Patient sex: M
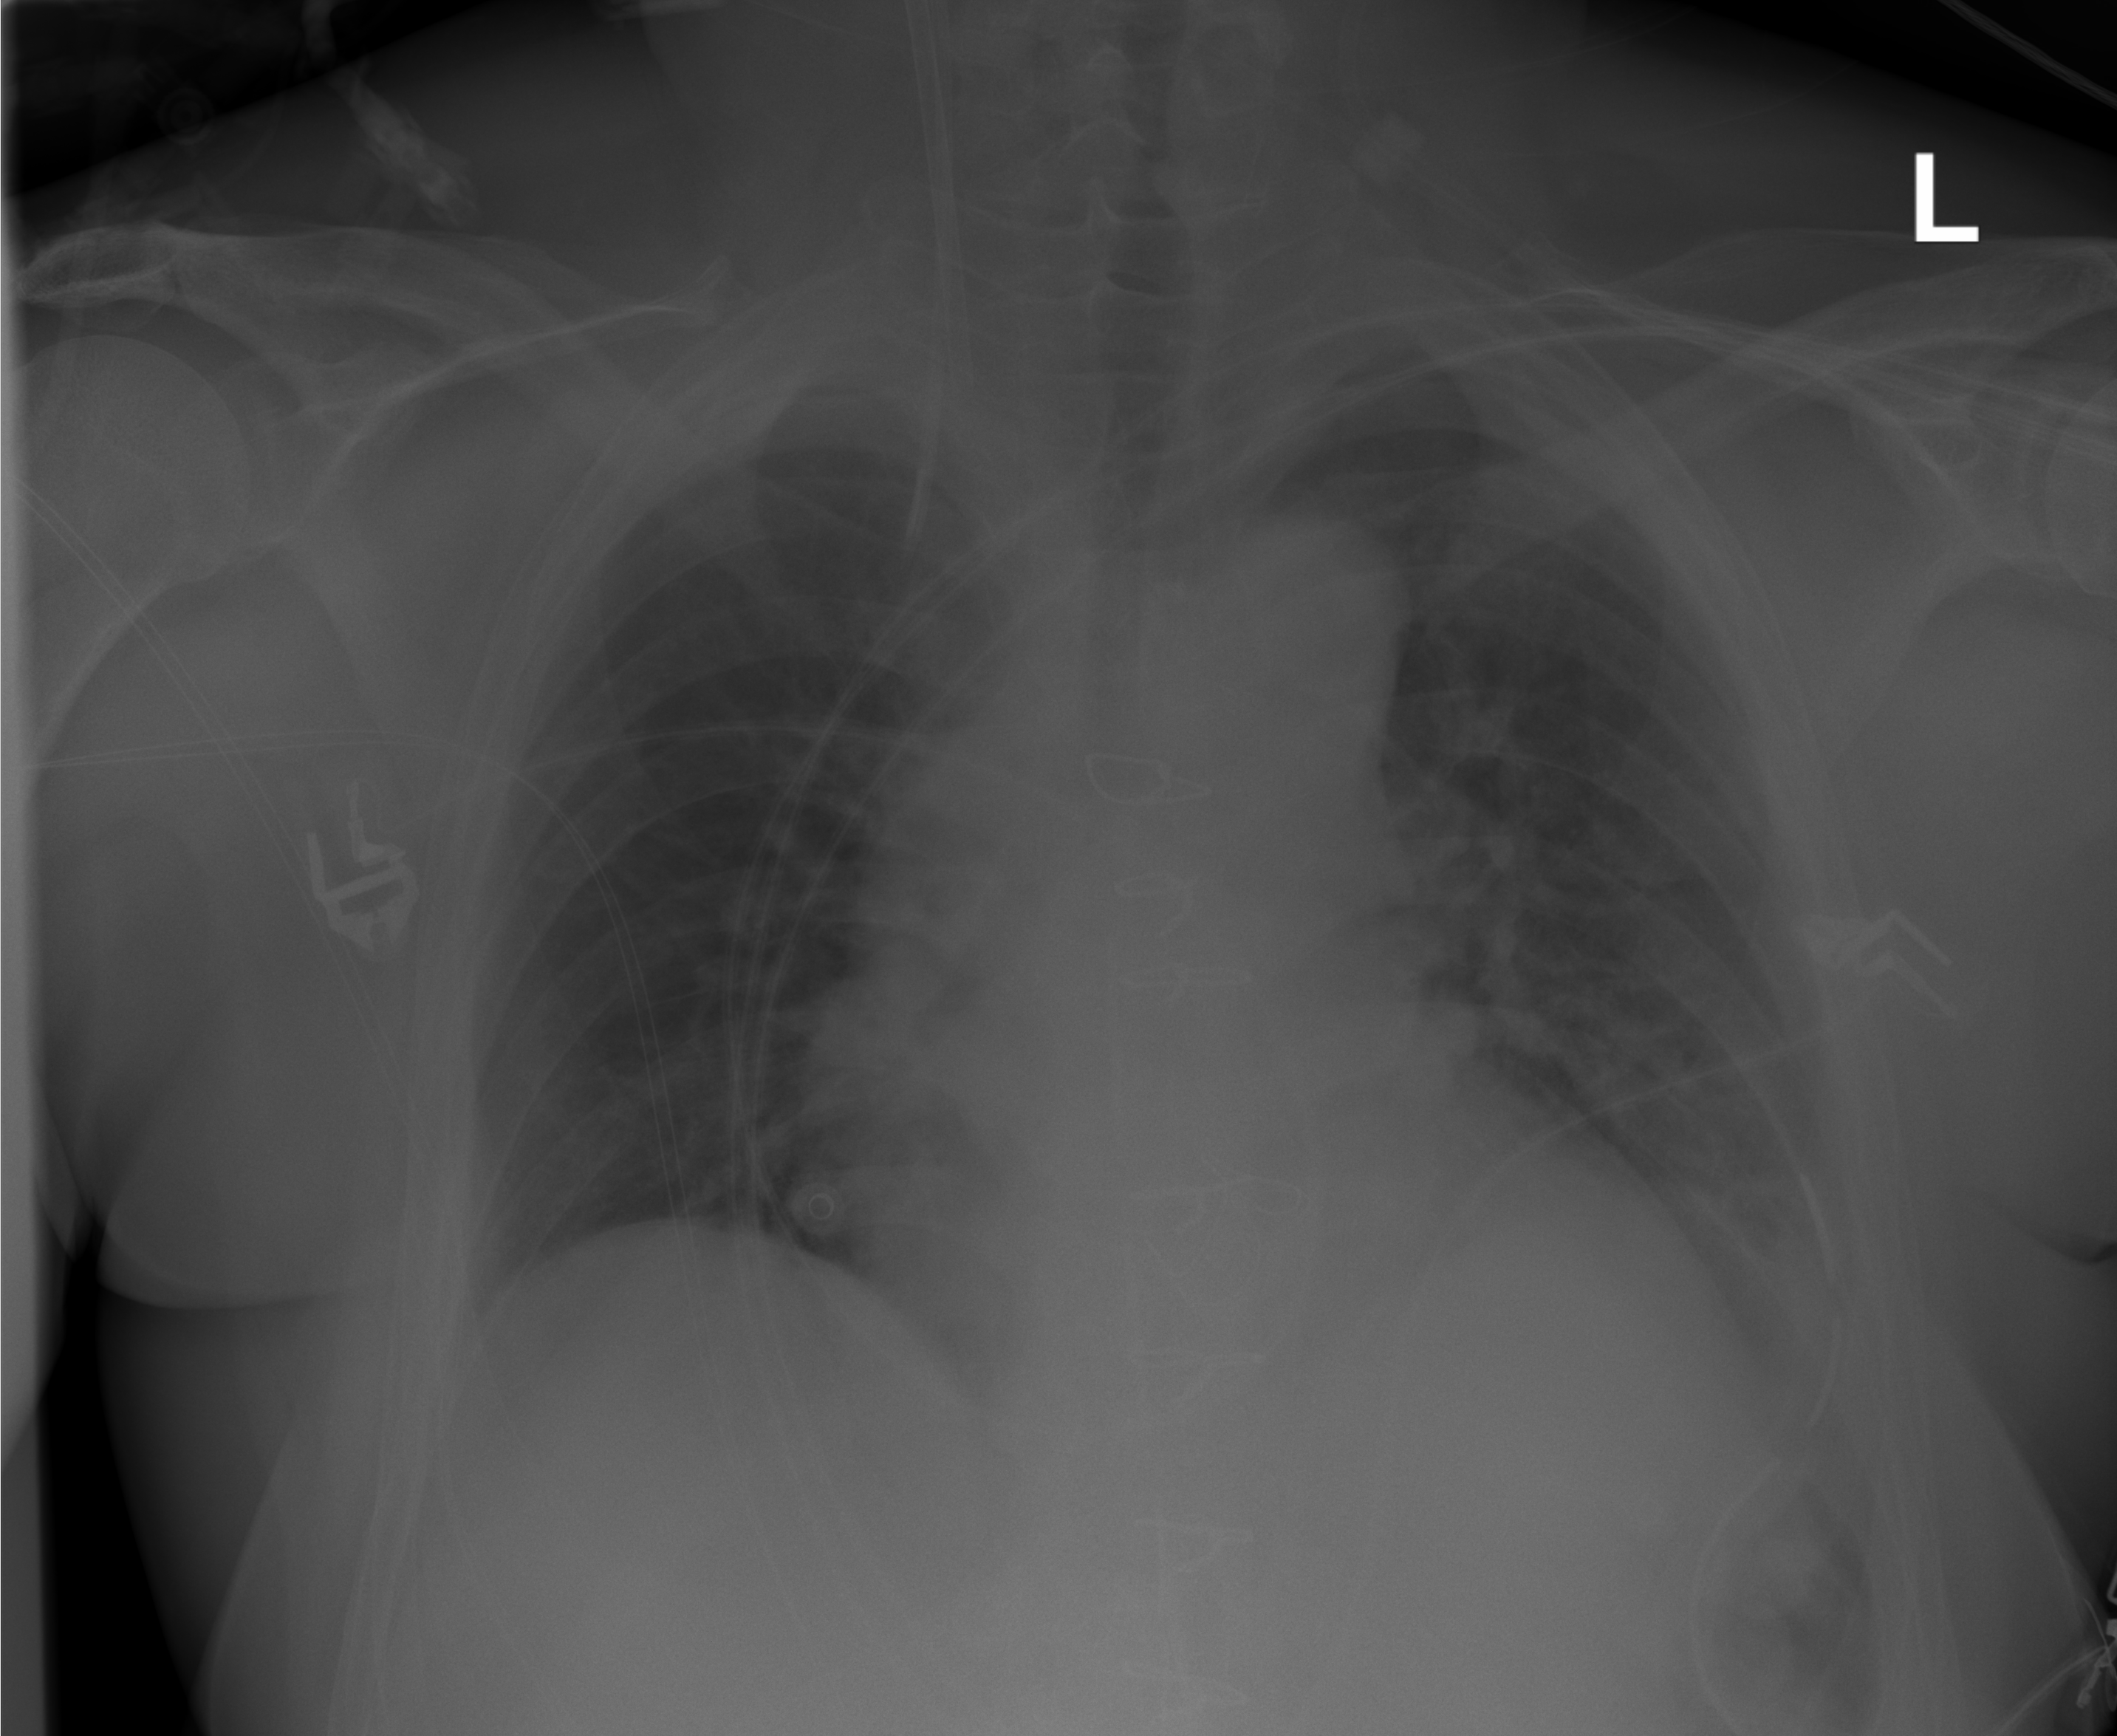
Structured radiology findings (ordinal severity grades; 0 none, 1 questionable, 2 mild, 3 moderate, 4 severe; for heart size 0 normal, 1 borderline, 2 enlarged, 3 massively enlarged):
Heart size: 1
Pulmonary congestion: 1
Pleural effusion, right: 0
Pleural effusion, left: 2
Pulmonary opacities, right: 0
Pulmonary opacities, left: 0
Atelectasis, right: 1
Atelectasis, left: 2